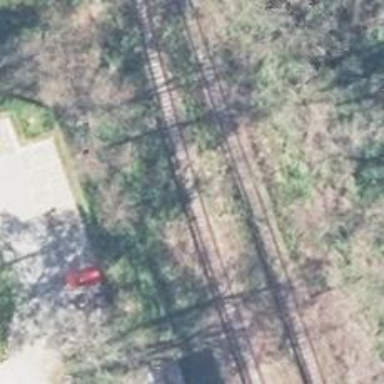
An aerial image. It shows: Railway siding with rail tracks of class A.